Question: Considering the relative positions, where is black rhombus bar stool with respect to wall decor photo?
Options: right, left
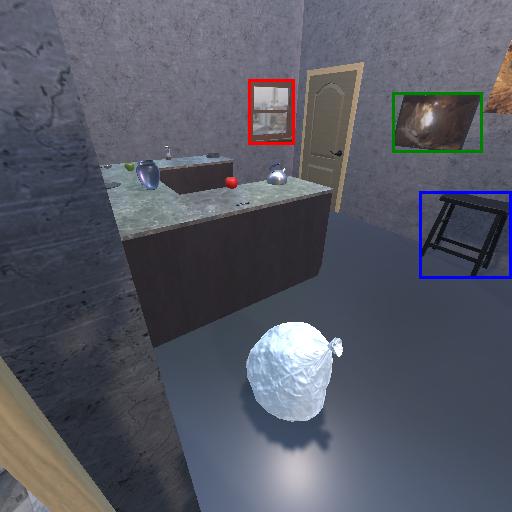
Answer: right